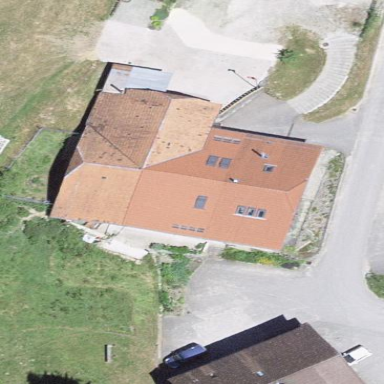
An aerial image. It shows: Farm building.